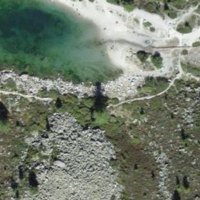
EUNIS habitat code: 26
Species observed at this site:
Chamaenerion fleischeri
Saxifraga aizoides
Dryas octopetala